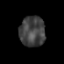
Tissue: prostate
Cell type: T cells
Senescence score: 0.2752
Nuclear area (px): 755
Mean DAPI intensity: 66.254